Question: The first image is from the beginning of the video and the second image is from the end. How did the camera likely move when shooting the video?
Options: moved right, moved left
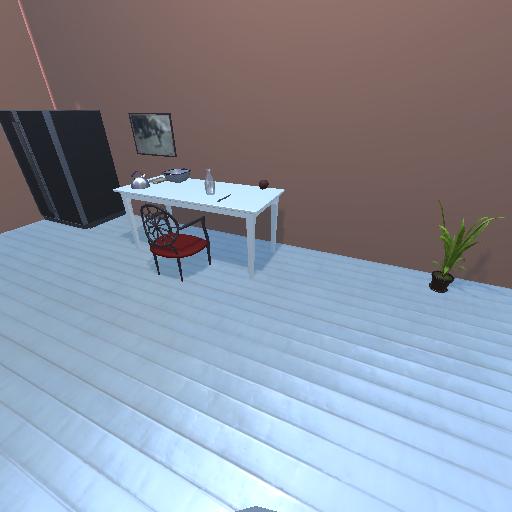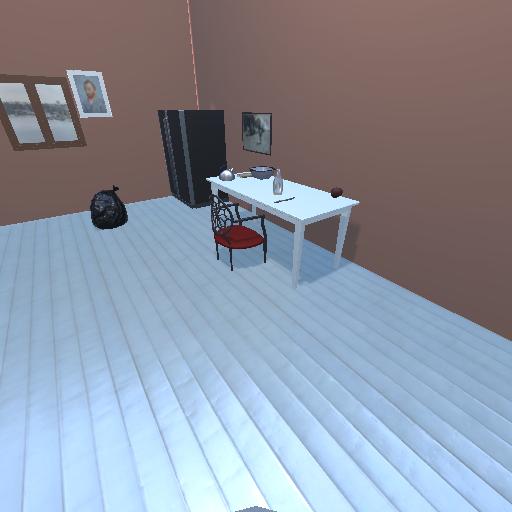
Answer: moved right